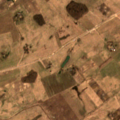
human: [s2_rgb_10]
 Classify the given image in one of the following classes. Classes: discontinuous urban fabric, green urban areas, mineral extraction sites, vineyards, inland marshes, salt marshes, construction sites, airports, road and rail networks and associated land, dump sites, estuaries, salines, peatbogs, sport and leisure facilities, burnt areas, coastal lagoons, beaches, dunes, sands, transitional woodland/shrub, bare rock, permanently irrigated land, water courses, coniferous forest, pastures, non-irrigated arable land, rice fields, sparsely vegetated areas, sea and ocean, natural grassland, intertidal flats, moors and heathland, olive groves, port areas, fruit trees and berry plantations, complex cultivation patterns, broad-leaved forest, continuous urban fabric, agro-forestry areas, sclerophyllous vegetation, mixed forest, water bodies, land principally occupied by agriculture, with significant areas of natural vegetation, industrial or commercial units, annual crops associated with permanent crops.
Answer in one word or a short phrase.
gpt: non-irrigated arable land, complex cultivation patterns, land principally occupied by agriculture, with significant areas of natural vegetation